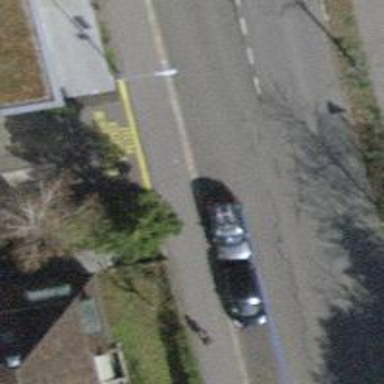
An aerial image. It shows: Unmarked crossing with traffic calming table.